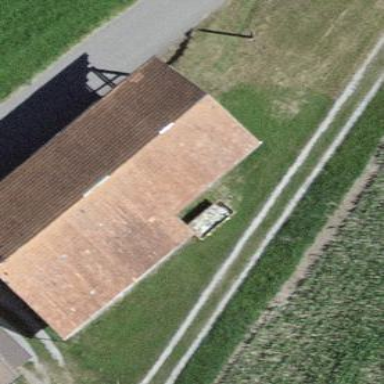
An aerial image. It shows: Rural barn.